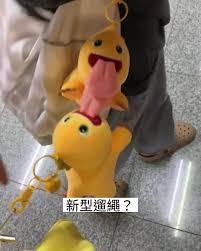
Label: nailong